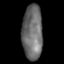
Tissue: lung
Cell type: Epithelial cells
Senescence score: 0.1773
Nuclear area (px): 1097
Mean DAPI intensity: 107.435